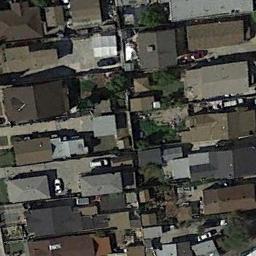
Label: residential